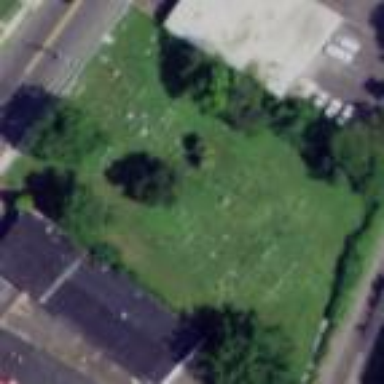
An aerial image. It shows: Cemetery.